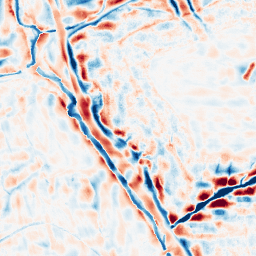
Category: wavelet
Decomposition family: wavelet_dwt
Decomposition parameters: wavelet: db4
level: 4
Upsampling method: bicubic_16x
Upsampling parameters: scale: 16
Upsampling scale: 16